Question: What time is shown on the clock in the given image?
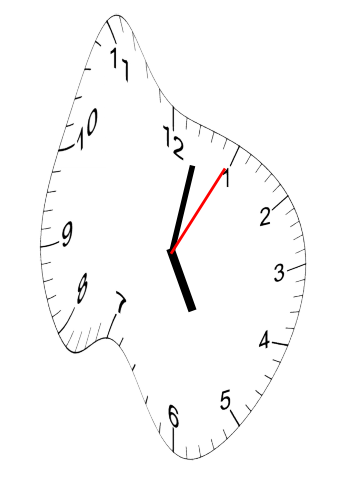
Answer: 05:02:05